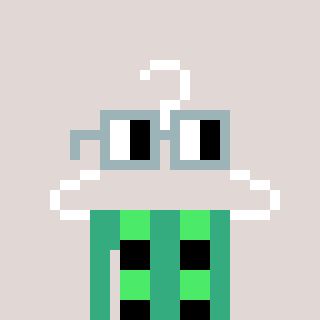
a pixel art character with square dark gray glasses, a hanger-shaped head and a teal-colored body on a warm background